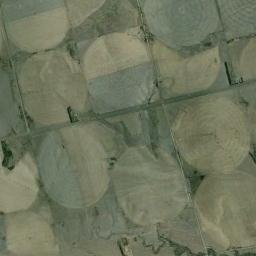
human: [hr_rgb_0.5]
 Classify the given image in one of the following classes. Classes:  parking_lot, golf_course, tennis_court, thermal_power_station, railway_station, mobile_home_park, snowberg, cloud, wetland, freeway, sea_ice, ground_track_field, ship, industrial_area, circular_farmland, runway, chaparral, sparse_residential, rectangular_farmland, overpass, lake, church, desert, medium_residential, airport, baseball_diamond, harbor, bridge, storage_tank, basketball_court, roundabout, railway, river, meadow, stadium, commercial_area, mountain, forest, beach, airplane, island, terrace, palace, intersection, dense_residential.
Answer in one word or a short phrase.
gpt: circular_farmland